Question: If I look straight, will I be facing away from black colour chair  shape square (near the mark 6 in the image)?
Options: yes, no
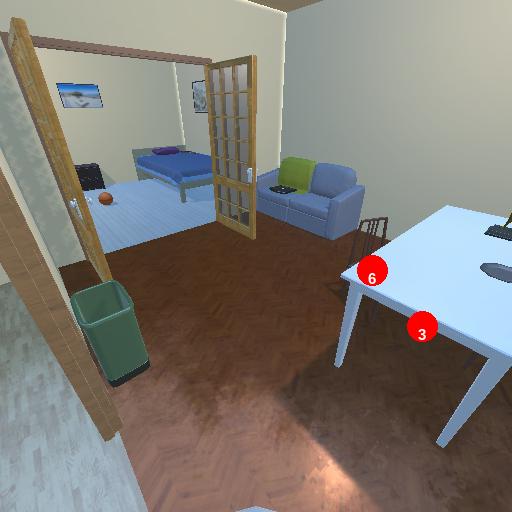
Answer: yes